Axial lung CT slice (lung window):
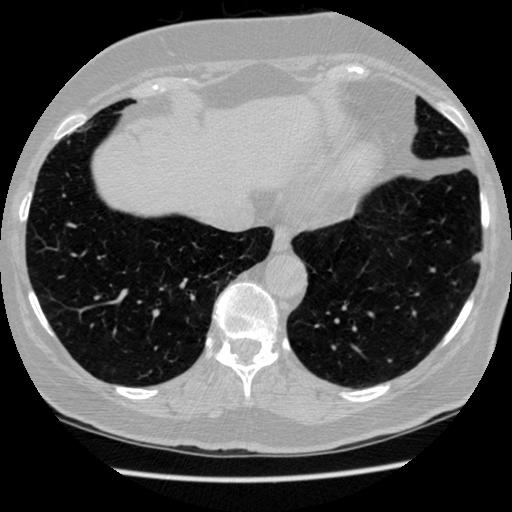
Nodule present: yes
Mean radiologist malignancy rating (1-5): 2.75